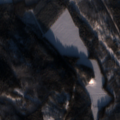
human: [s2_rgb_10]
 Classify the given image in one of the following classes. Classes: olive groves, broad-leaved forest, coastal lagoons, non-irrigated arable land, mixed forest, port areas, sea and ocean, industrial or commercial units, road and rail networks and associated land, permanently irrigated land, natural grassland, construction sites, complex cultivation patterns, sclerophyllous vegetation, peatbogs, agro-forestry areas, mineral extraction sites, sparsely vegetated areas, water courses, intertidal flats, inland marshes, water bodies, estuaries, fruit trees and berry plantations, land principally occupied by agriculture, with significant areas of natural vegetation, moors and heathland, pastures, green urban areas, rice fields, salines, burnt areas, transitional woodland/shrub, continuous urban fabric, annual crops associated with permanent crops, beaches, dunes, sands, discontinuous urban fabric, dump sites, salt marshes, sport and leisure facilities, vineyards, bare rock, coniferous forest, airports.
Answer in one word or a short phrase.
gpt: land principally occupied by agriculture, with significant areas of natural vegetation, broad-leaved forest, mixed forest